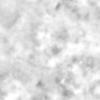
Label: no_change